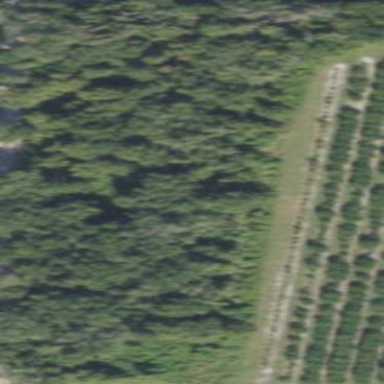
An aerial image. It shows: Mixed woodland area with various types of leaves.